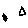
Label: star